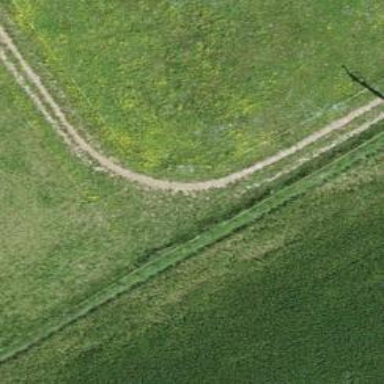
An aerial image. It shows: Track with very rough surface.